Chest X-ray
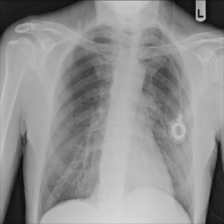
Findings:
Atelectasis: negative
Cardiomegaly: negative
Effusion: negative
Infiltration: negative
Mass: negative
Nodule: negative
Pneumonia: negative
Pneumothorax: negative
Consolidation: negative
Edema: negative
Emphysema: negative
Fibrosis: negative
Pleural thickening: negative
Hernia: negative